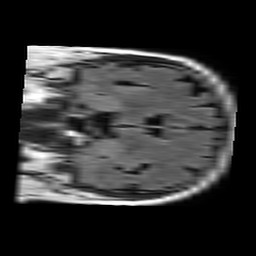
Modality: FLAIR
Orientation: coronal
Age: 63
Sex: female
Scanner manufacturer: philips
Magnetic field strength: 1.5 T
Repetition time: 10 s
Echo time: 0.11 s